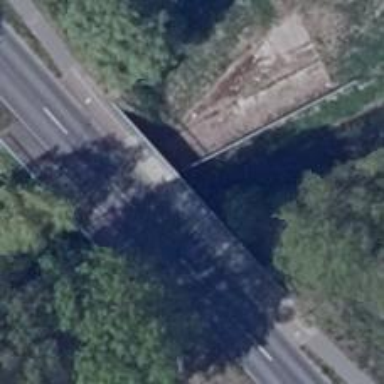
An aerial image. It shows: Sidewalk on bridge.